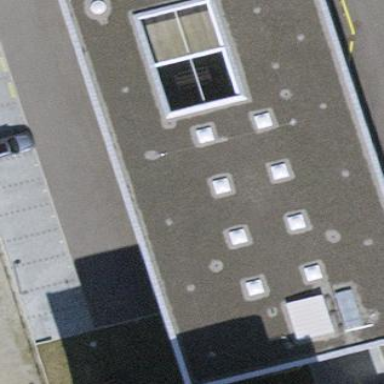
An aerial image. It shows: Commercial building.